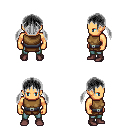
a pixel art fantasy rpg character, male body template, human, tanned skin, leather chest armor, teal pants, gray twin-tailed hairstyle, maroon shoes, four views (front, back, left, right), 2x2 character sprite sheet, small pixel art, hard edges, no anti-aliasing